Question: As of Java 7u45 an applet will display a warning message (even if signed with a trusted cert) if a webpage tries to interact with it via javascript and that page isn't listed in the manifest's Caller-Allowable-Codebase attribute.
Release notes about this change: <URL>
Oracle blog post about this bug: <URL>
Attribute description: <URL>
I have tried just a wildcard (*), but I still get the warning.
Is there a way around this other than listing all codebases it may run at?
The reason this is a problem for me is that this applet runs on many different machines and networks, but always on intranets at various locations. This applet also needs to communicate with javascript because it talks to local USB scales and displays results and interacts with the page.

Applet in question: <URL>
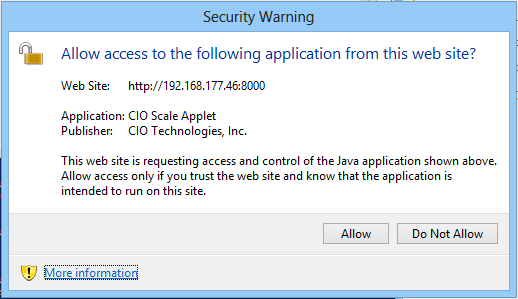
Answer: Removing the Trusted-Library attribute seems to be mandatory to get Caller-Allowable-Codebase working, no more warnings. However, this breaks Java 7 Update 21 - 40 which treated JavaScript code that calls code within a signed applet running with all permissions as mixed code and warning dialogs are raised if the signed JAR files are not tagged with the Trusted-Library=true attribute.